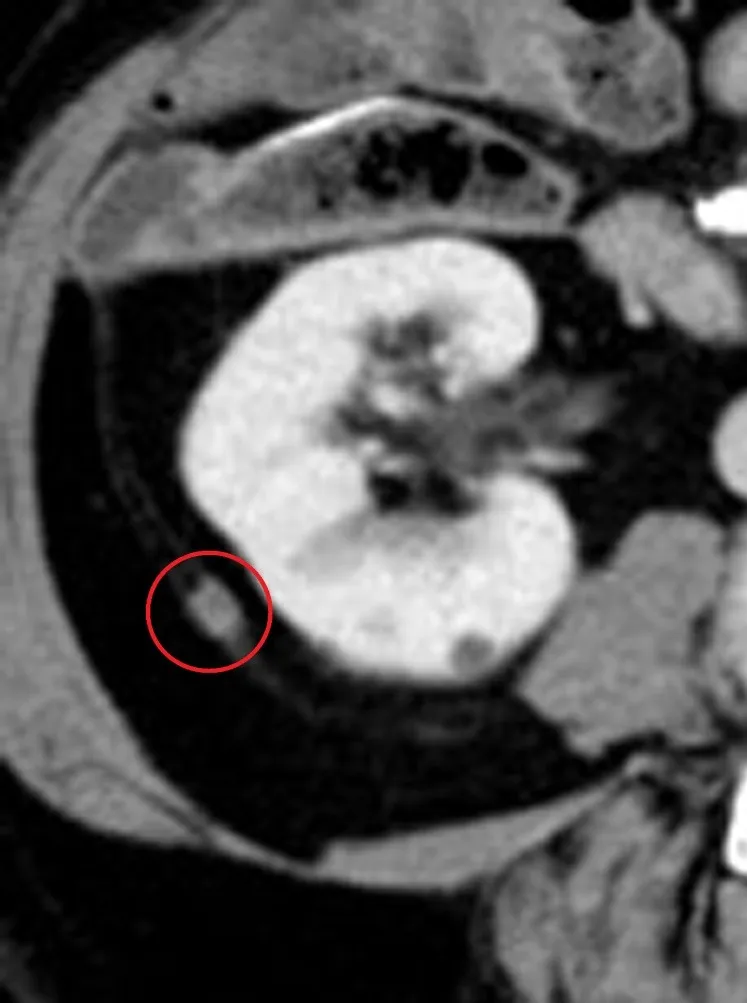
CT showed a solitary tumor in the right pararenal region of the retroperitoneal space 5 years after the operation (red circle).
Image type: radiology (ct)